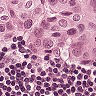
Metastatic tissue present: yes